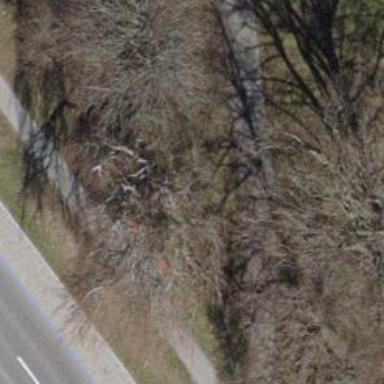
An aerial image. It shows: Red bench.